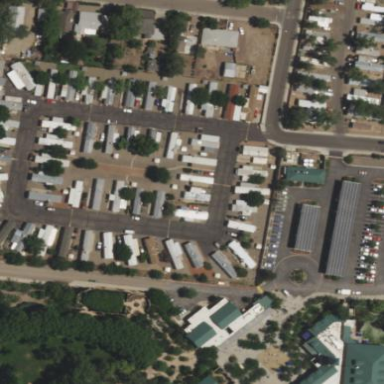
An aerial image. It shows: Residential area known as trailer park.